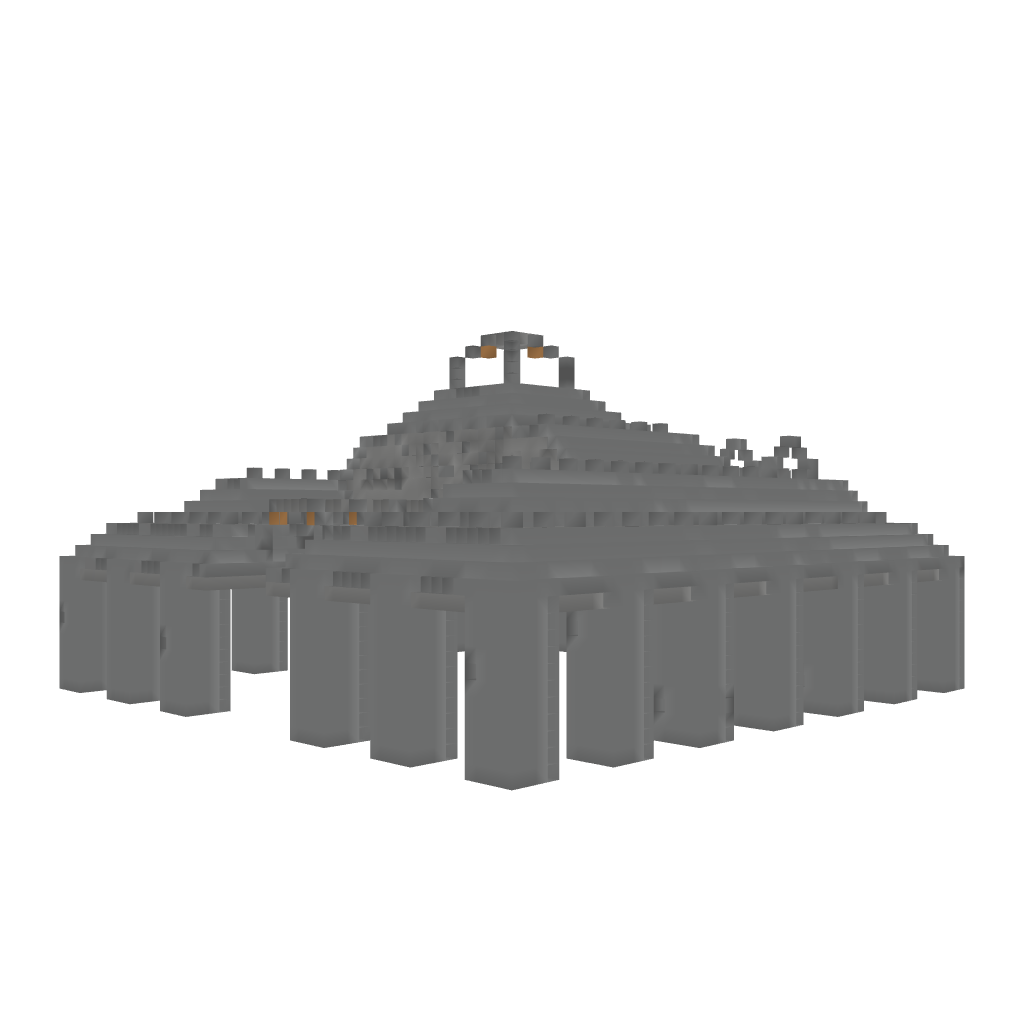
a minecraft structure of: Sea Temple: Stone